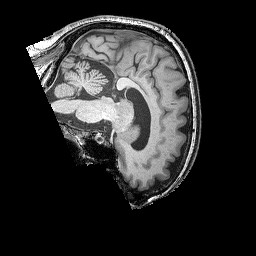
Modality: T1w
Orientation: sagittal
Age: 64
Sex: male
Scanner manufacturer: siemens
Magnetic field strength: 3 T
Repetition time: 2.25 s
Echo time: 0.00411 s